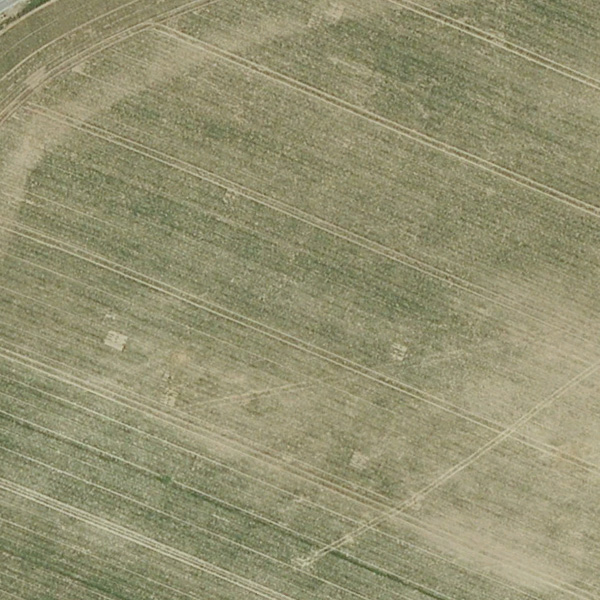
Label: Meadow